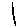
Label: line